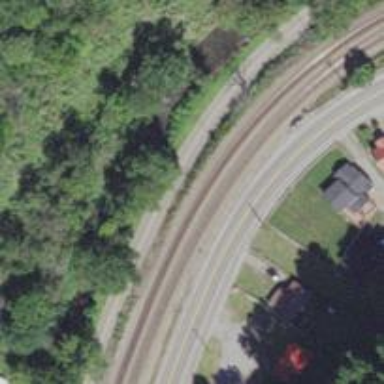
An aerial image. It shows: Railway with two tracks.